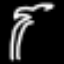
Label: palm tree